Question: We're moving away from MBProgressHUD because it's too glitchy in our app, and doesn't have features such as blocking user input or providing a Cancel button.
So, I've attempted to implement <URL>, and I ran into improper positioning of the indicator:

As you can see, it's not in the white rectangle part of the controller, but the grey background. This uses something similar to his "@62Shark" solution:
'''
// in implementation:
@property (nonatomic, strong) UIActivityIndicatorView *spinner;
@property (nonatomic, strong) UIAlertController *alertController;
// in init:
_alertController = [UIAlertController alertControllerWithTitle: @"Loading"
message: nil
preferredStyle: UIAlertControllerStyleAlert];
_spinner = [UIActivityIndicatorView new];
_spinner.translatesAutoresizingMaskIntoConstraints = false;
_spinner.userInteractionEnabled = false;
_spinner.color = [ThemingAssistant tintColor];
_spinner.frame = _alertController.view.bounds;
_spinner.autoresizingMask = UIViewAutoresizingFlexibleWidth | UIViewAutoresizingFlexibleHeight;
[_spinner startAnimating];
[_alertController.view addSubview: _spinner];
// ...
- (void) showOn: (UIViewController *)target
title: (NSString *)title
message: (NSString *)message
canCancel: (BOOL)canCancel
{
self.alertController.title = title;
self.alertController.message = message;
if (canCancel)
{
[self.alertController addAction:[UIAlertAction actionWithTitle: @"Cancel"
style: UIAlertActionStyleCancel
handler: ^(UIAlertAction *name){
[self customDismiss];
}]];
}
NSDictionary *views = @{@"pending" : self.alertController.view,
@"indicator" : self.spinner};
NSArray *constraints =
[NSLayoutConstraint constraintsWithVisualFormat: @"V:[indicator]-(-50)-|"
options: 0
metrics: nil
views: views];
[constraints arrayByAddingObjectsFromArray:
[NSLayoutConstraint constraintsWithVisualFormat: @"H:|[indicator]|"
options: 0
metrics: nil
views: views]];
[target presentViewController: self.alertController
animated: true
completion: nil];
}
'''
Even if this was in the white rectangle, I fear it might run into text (also, when I get it in there, I want it to be in the middle-top, much like MBProgressHUD does), so I'll need a way to reserve some space for it.
So, my question is two-fold: 'UIActivityIndicatorView''UIAlertController', and then
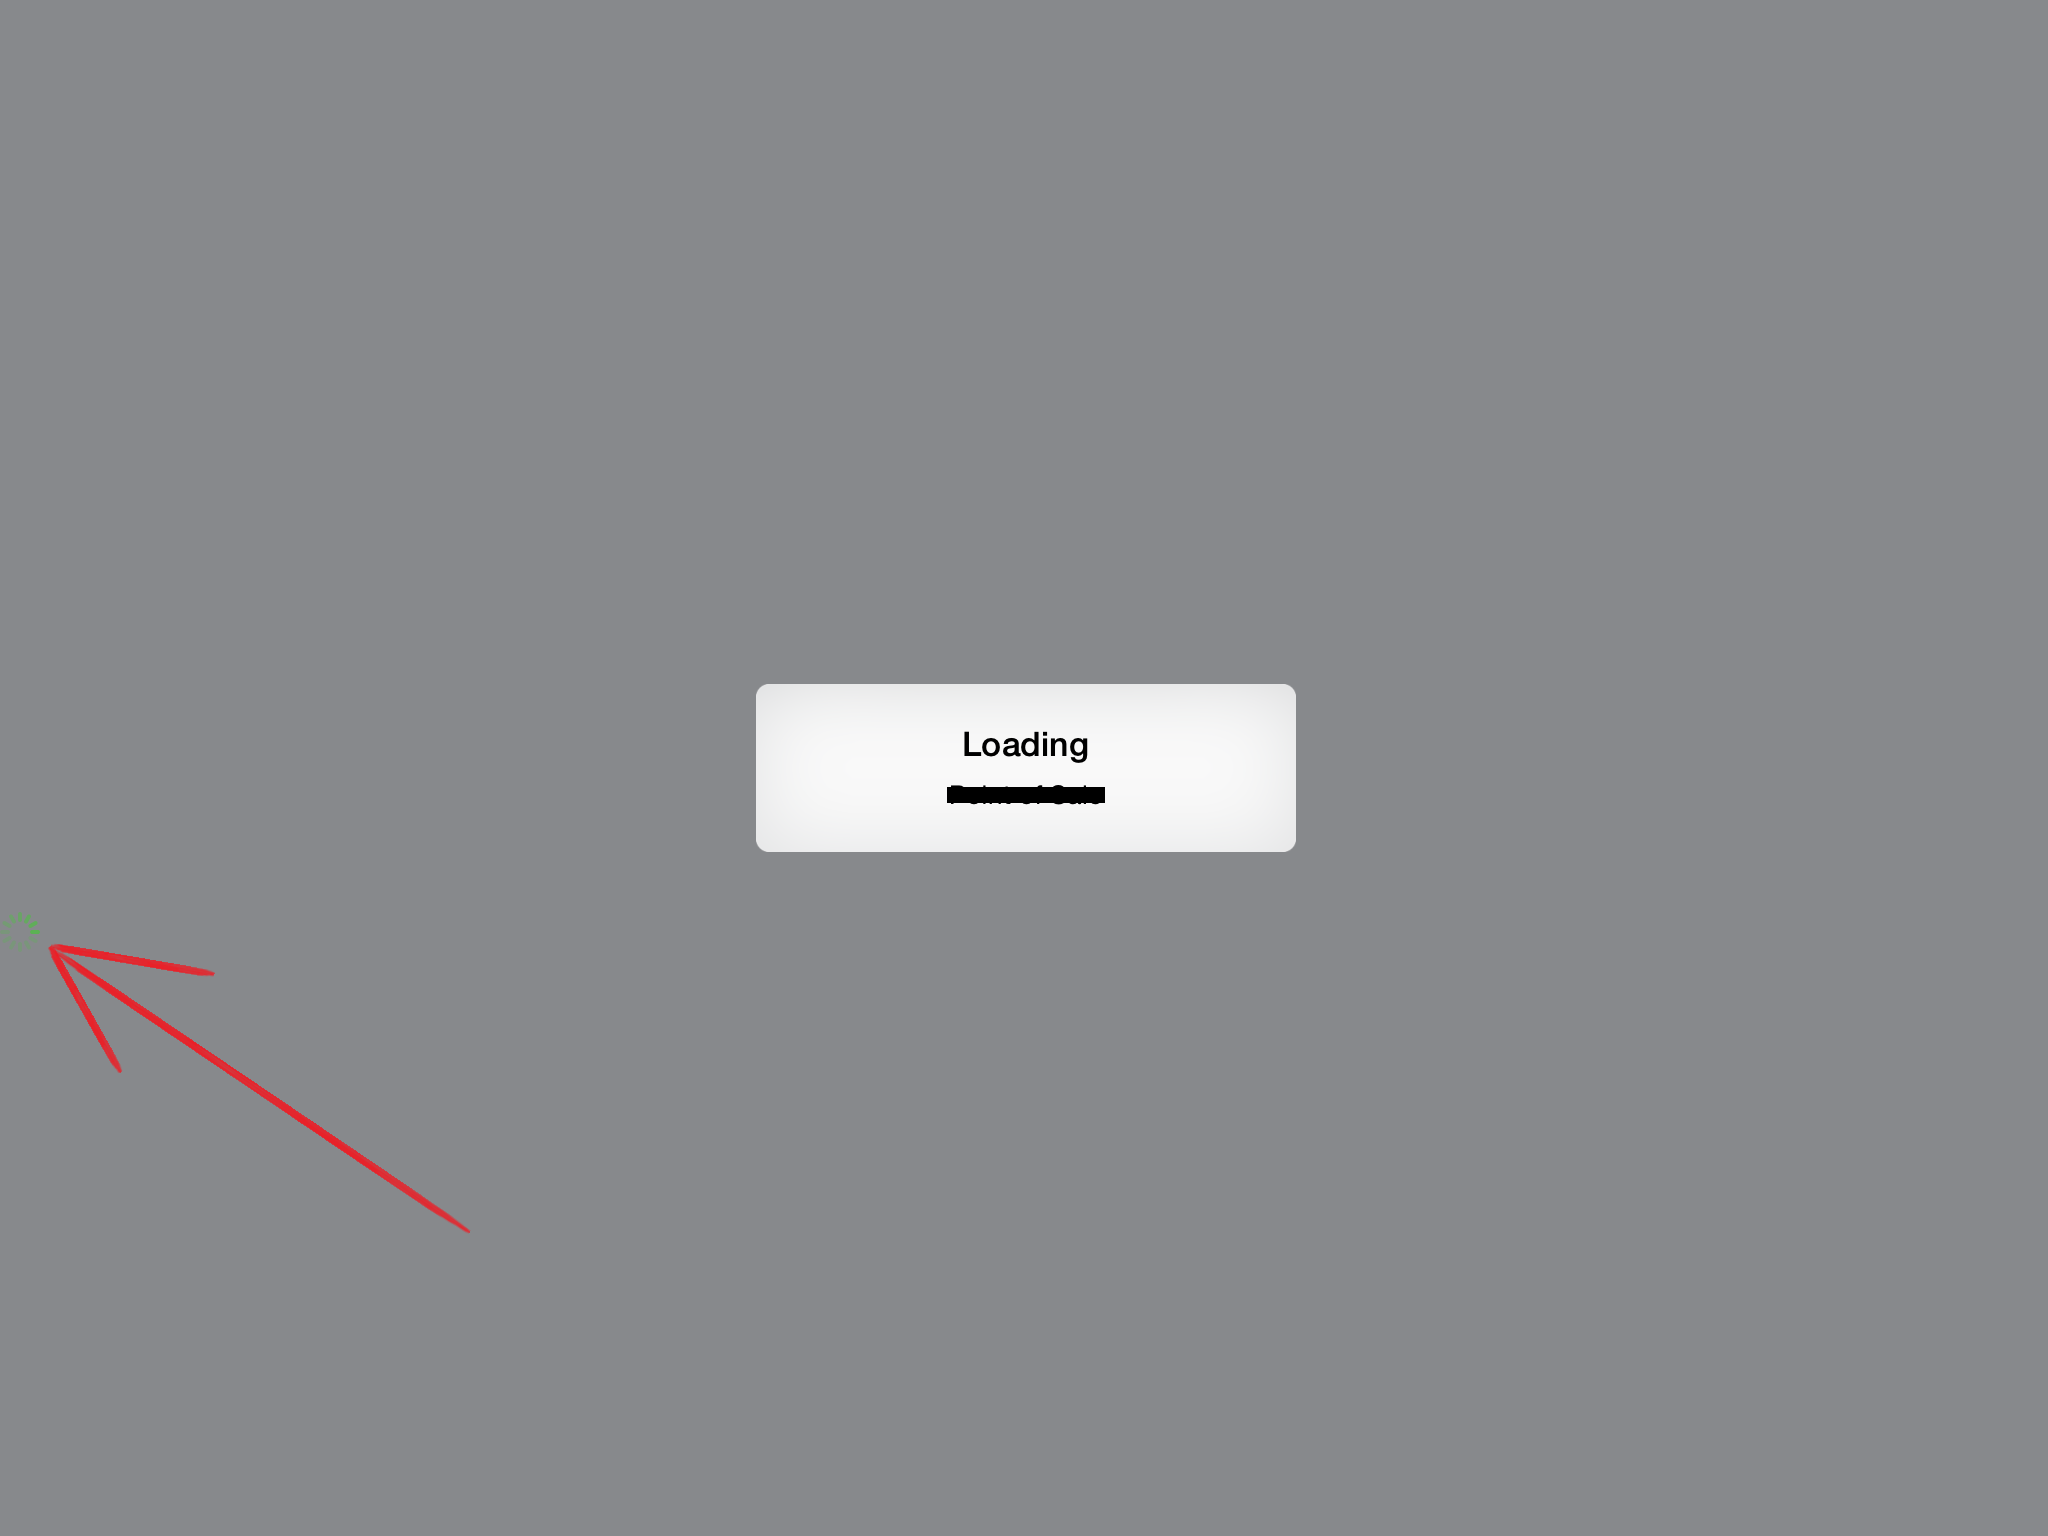
Answer: Like <URL> mentioned here there is a property named 'contentViewController' and we can use KVC for access
'''
UIViewController *v = [[UIViewController alloc] init];
v.view.backgroundColor = [UIColor redColor];
[alertController setValue:v forKey:@"contentViewController"];
'''
So here is how your code should looks like (tested and works fine) :
'''
- (IBAction)buttonClicked:(id)sender
{
self.alertController = [UIAlertController alertControllerWithTitle: @"Loading"
message: nil
preferredStyle: UIAlertControllerStyleAlert];
[self.alertController addAction:[UIAlertAction actionWithTitle: @"Cancel" style: UIAlertActionStyleCancel handler:nil]];
UIViewController *customVC = [[UIViewController alloc] init];
UIActivityIndicatorView* spinner = [[UIActivityIndicatorView alloc] initWithActivityIndicatorStyle:UIActivityIndicatorViewStyleGray];
[spinner startAnimating];
[customVC.view addSubview:spinner];
[customVC.view addConstraint:[NSLayoutConstraint
constraintWithItem: spinner
attribute:NSLayoutAttributeCenterX
relatedBy:NSLayoutRelationEqual
toItem:customVC.view
attribute:NSLayoutAttributeCenterX
multiplier:1.0f
constant:0.0f]];
[customVC.view addConstraint:[NSLayoutConstraint
constraintWithItem: spinner
attribute:NSLayoutAttributeCenterY
relatedBy:NSLayoutRelationEqual
toItem:customVC.view
attribute:NSLayoutAttributeCenterY
multiplier:1.0f
constant:0.0f]];
[self.alertController setValue:customVC forKey:@"contentViewController"];
[self presentViewController: self.alertController
animated: true
completion: nil];
}
'''
> You can override '-preferredContentSize' to return a custom size in the
view controller that you are setting as 'contentViewController'.
in our case it's 'customVC'

I have created a 'UIViewController' with an 'xib' to act as a custom controller for our 'contentViewController' in the first example we have created the view controller without xib file, Now we can add views using interface builder, I have added an Activity indicator and set the constraints to be centered horizontally and vertically and a label under the activity indicator which is centered horizontally here is my interface builder:

we have less code now:
'''
- (IBAction)buttonClicked:(id)sender
{
self.alertController = [UIAlertController alertControllerWithTitle: nil
message: nil
preferredStyle: UIAlertControllerStyleAlert];
MyCustomViewController *v = [[MyCustomViewController alloc] init];
[self.alertController setValue:v forKey:@"contentViewController"];
[self presentViewController: self.alertController animated: true completion: nil];
}
'''